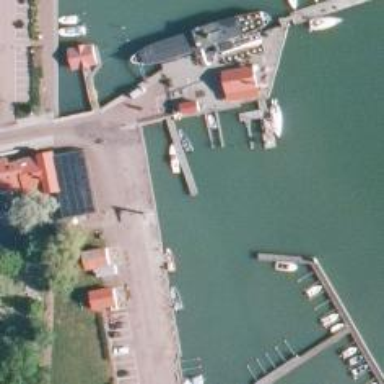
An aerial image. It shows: Man-made pier.